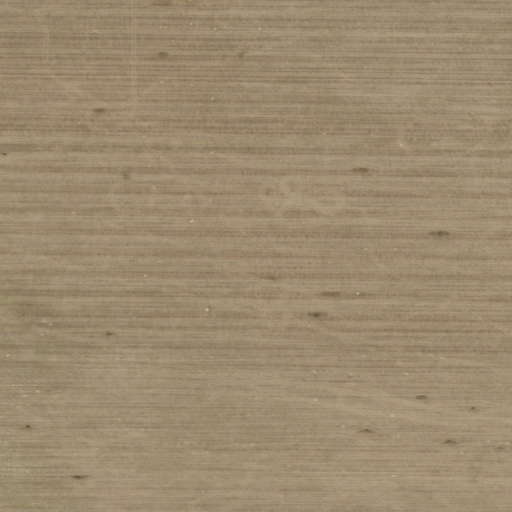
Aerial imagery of mountain in Colorado named Bidwell Hill containing cultivated crops and grassland